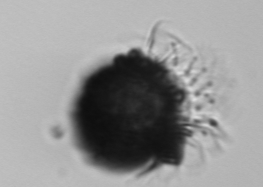
Label: Stenosemella_pacifica